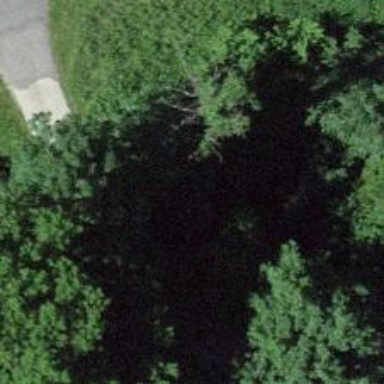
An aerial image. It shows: Tunnel.